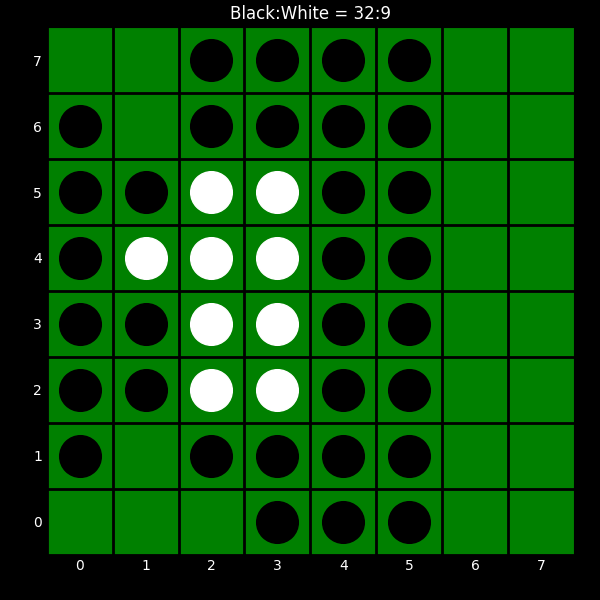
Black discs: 32
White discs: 9